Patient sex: F
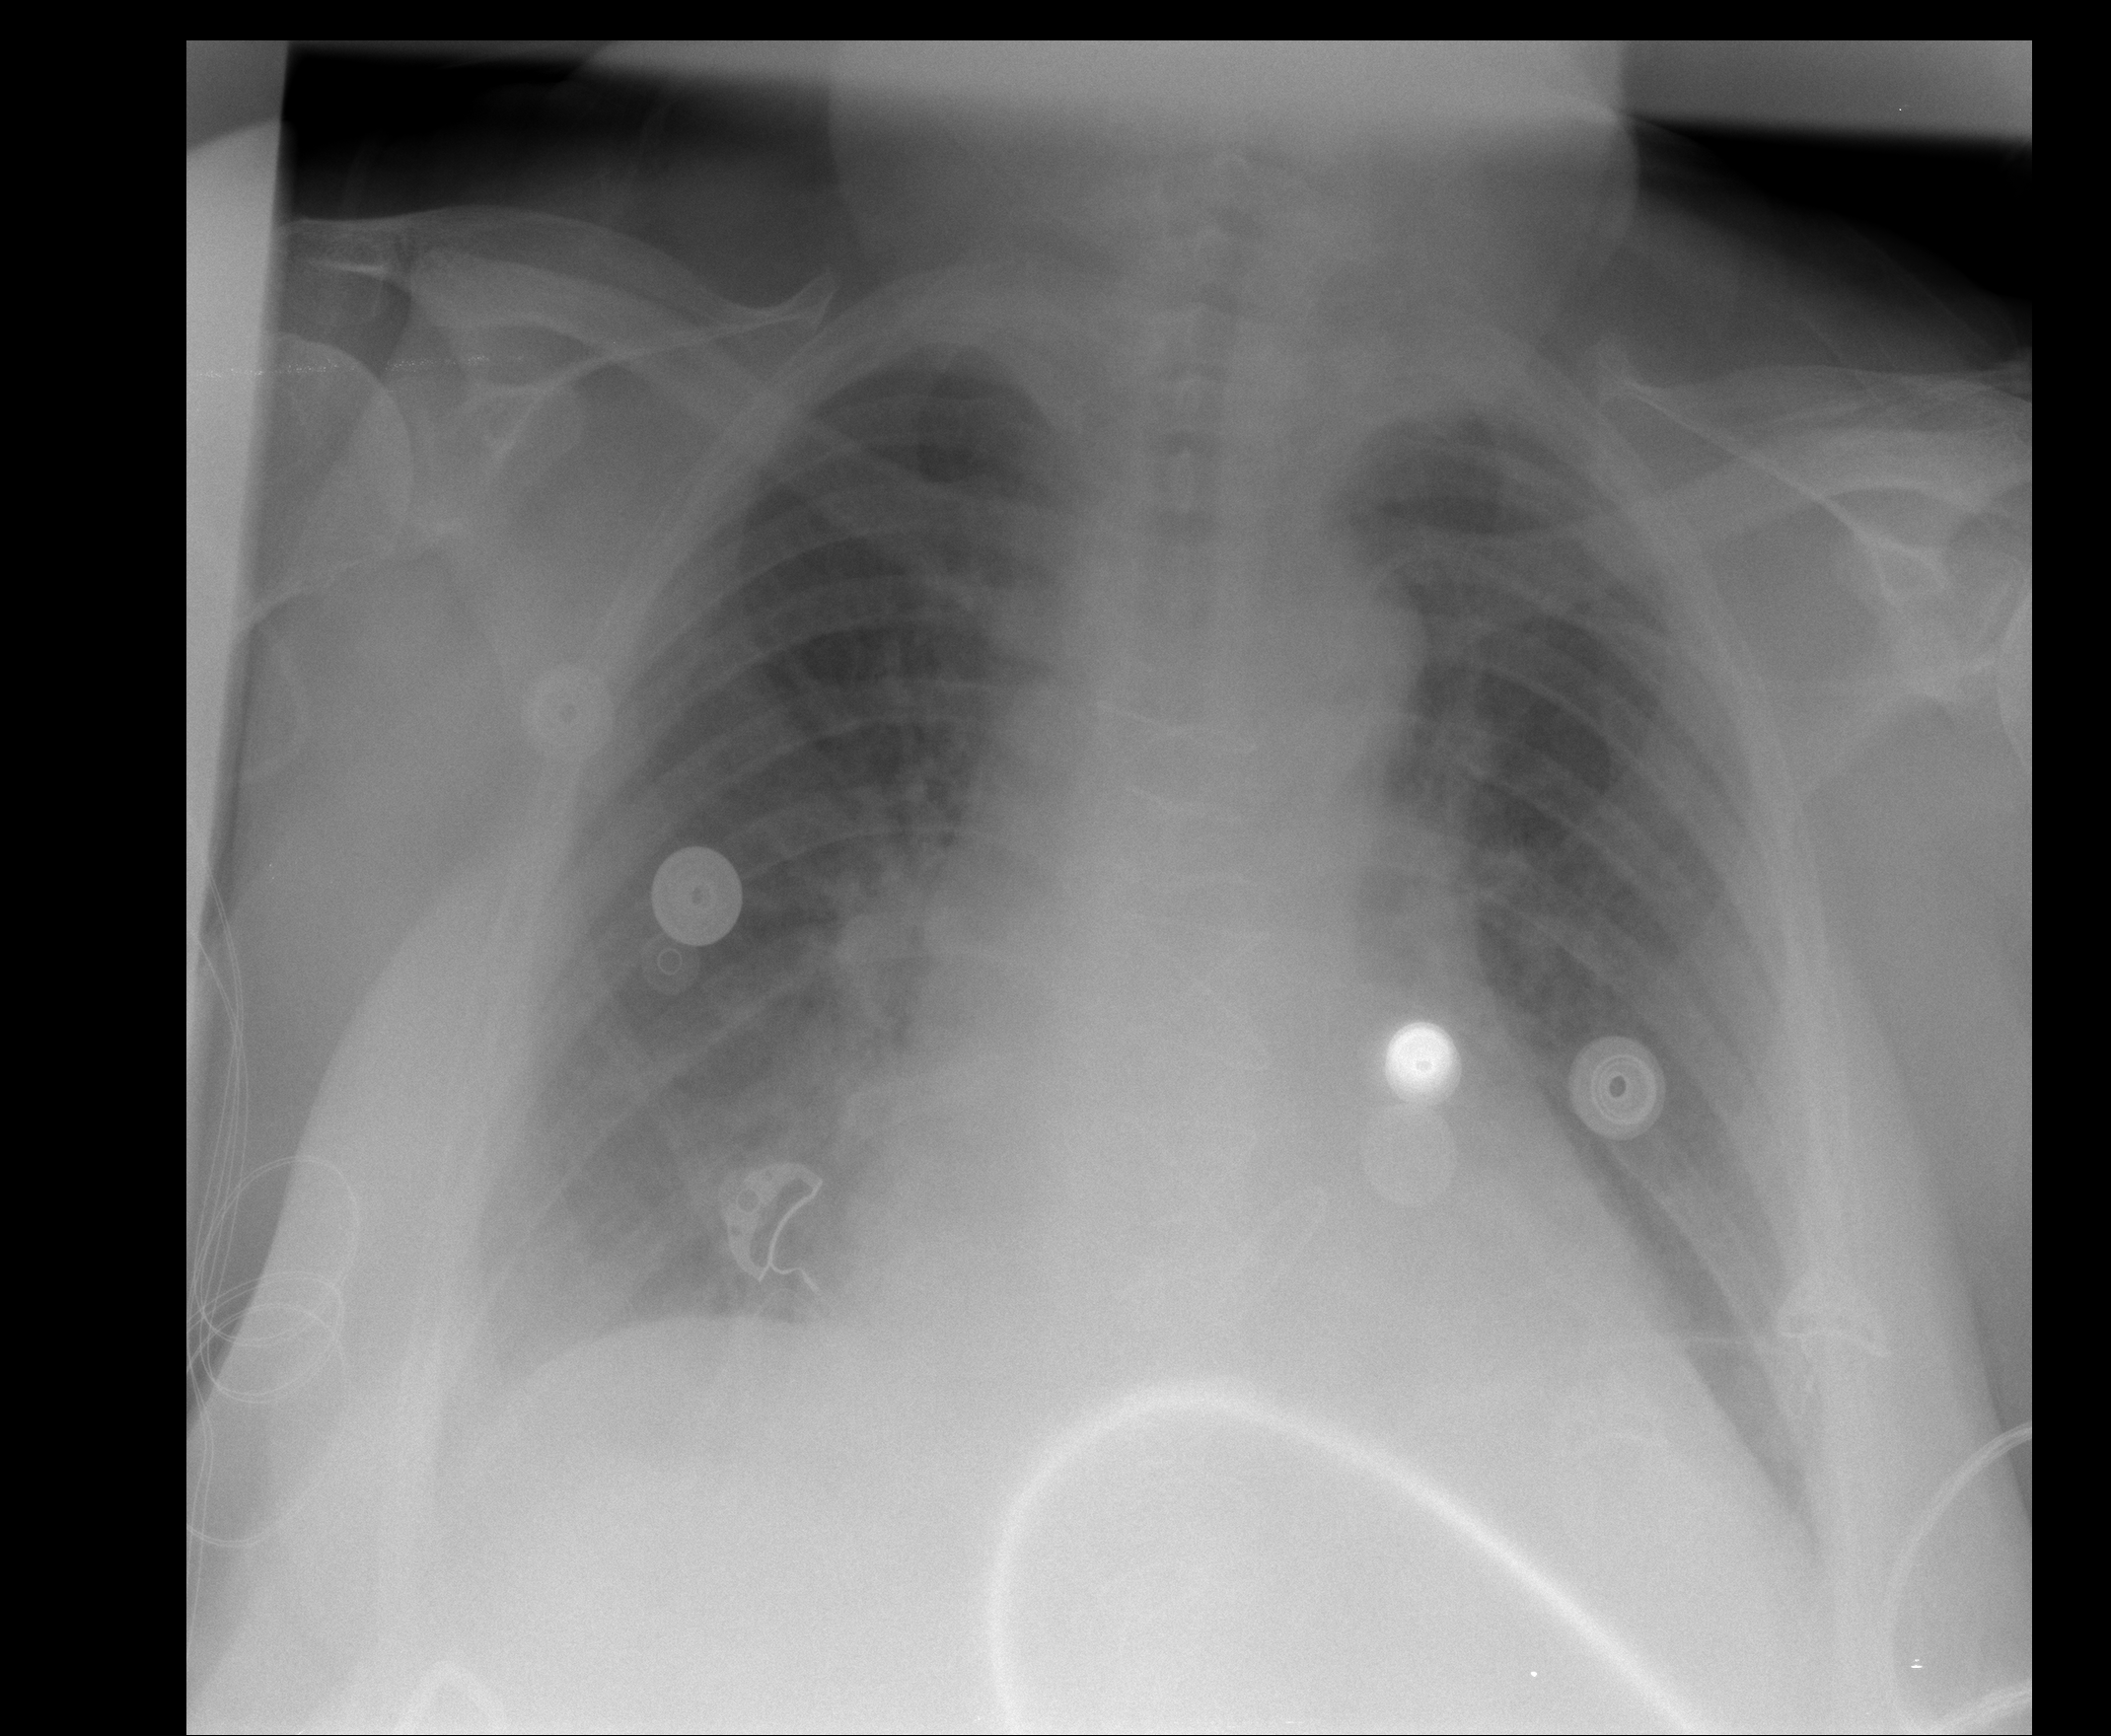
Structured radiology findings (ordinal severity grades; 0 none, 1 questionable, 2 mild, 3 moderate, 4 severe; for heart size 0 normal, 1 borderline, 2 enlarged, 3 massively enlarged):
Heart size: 2
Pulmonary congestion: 2
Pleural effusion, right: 2
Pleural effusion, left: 2
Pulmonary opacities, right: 0
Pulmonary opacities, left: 0
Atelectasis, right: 2
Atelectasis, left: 1